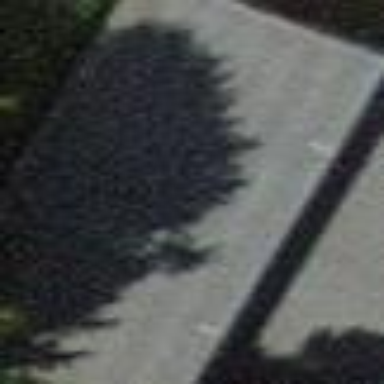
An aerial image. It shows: View of roof of building.